Question: I have a Java webstart application that requires Java 7+, so the JNLP has this line:
'''
<j2se version="1.7+" href="http://java.sun.com/products/autodl/j2se"/>
'''
This works on various Windows XP & Windows 7 machines (most of them also having Java 6 installed) but on one of them, webstart is launched with Java 6 and fails (wrong version of JRE). I found <URL> and checked the Java settings and they look fine:

I have also tried changing the JNLP line to this but it still does not work:
'''
<j2se version="1.7+"/>
'''
Any ideas on how to let webstart know that the JRE 1.7 is there?
Config: Windows 7, run as administrator - webstart application launched from IE.
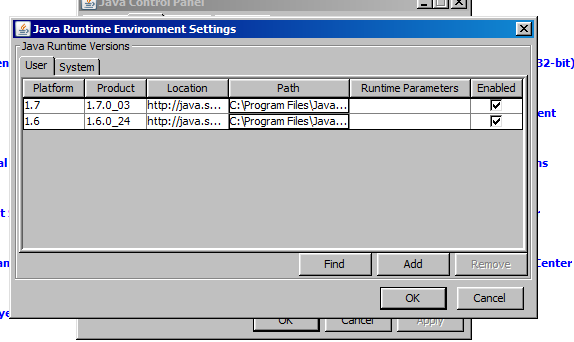
Answer: I found the problem. I had Java 6 32bits & 64bits installed, but Java 7 only had the 64bits version installed.
And I was launching the webstart link from Internet Explorer 32 bits, which I suppose cannot use a 64 bits version of JRE.
Launching the webstart from IE 64 bits worked fine.
Thanks for your comments, I figured the problem out while doing one of the manipulations you recommended.